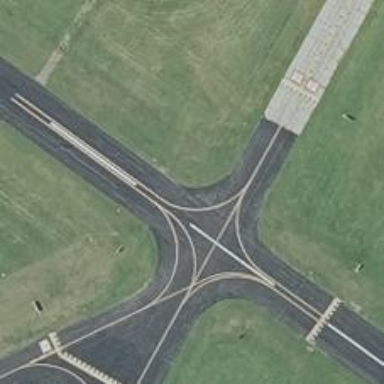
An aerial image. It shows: Image of taxiway at airport.